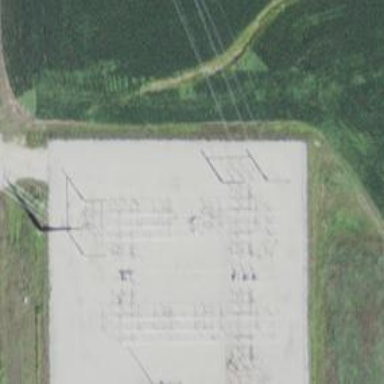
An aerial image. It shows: Switch used for power control.